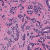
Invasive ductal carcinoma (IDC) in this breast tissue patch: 1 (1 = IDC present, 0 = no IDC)